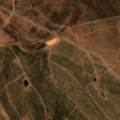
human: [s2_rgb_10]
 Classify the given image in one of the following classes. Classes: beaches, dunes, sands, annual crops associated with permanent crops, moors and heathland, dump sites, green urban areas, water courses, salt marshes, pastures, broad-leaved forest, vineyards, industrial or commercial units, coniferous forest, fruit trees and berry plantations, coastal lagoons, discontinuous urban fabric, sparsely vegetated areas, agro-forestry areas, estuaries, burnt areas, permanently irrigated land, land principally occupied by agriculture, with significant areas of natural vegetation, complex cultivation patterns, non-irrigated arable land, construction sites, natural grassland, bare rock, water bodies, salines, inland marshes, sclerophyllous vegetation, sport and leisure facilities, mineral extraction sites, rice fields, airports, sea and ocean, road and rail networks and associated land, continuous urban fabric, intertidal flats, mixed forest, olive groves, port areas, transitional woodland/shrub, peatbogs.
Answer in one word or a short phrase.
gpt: non-irrigated arable land, land principally occupied by agriculture, with significant areas of natural vegetation, sclerophyllous vegetation, transitional woodland/shrub